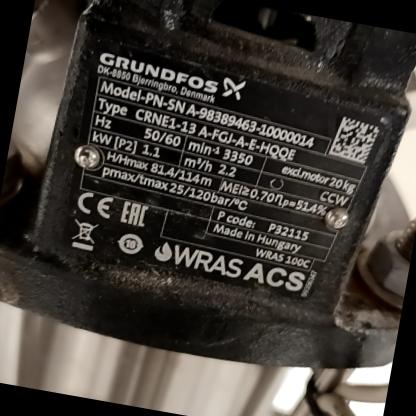
Klasa: tabliczka-znamionowa